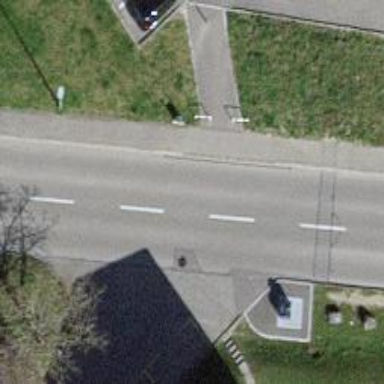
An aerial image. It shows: Sidewalk.